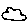
Label: cloud